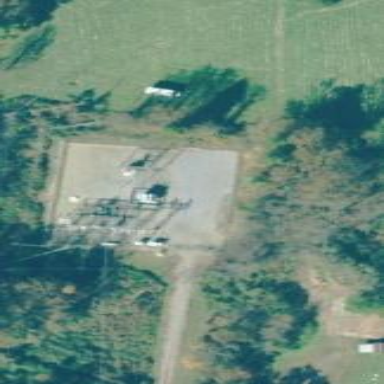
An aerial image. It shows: Distribution level power substation enclosed by fence.